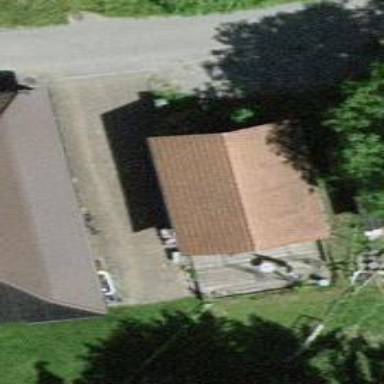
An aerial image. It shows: Rural barn.